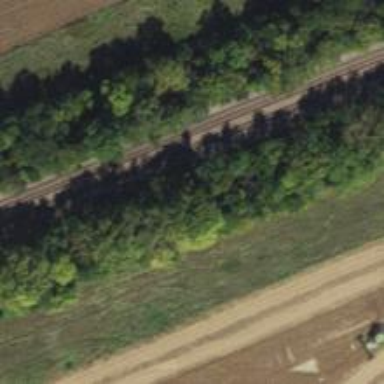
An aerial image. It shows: Railway track.